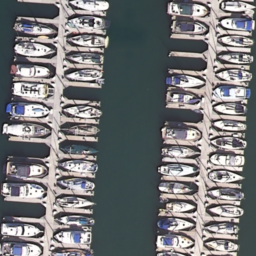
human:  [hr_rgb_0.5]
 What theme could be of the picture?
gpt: harbor